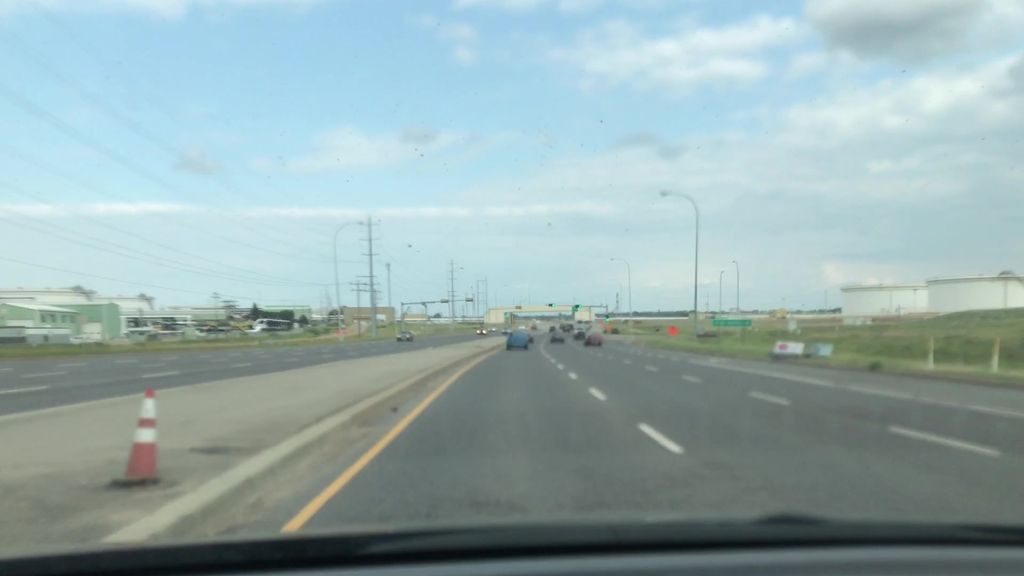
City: edmonton